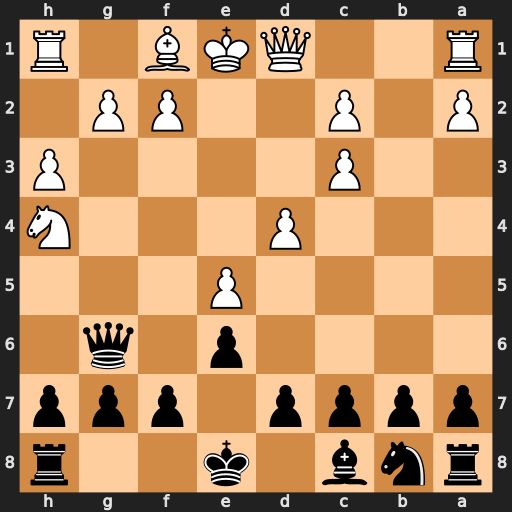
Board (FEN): rnb1k2r/pppp1ppp/4p1q1/4P3/3P3N/2P4P/P1P2PP1/R2QKB1R
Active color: b
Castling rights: KQkq
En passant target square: -
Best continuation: Qe4+ Be2 Qxh4